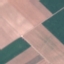
Label: AnnualCrop